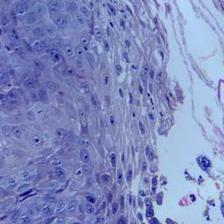
Diagnosis: OSCC